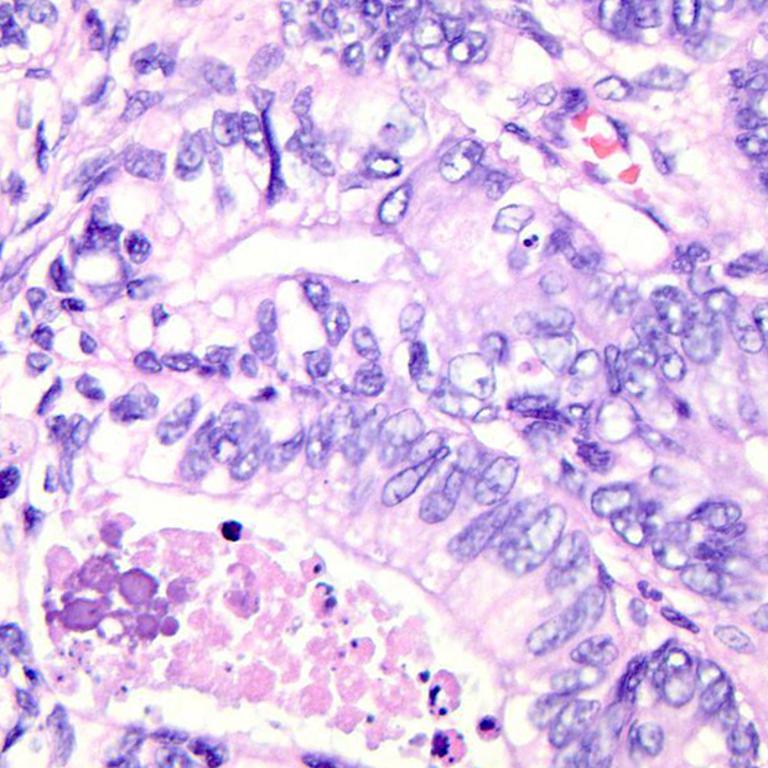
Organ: colon
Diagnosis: adenocarcinomas